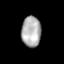
Tissue: lung
Cell type: Fibroblasts
Senescence score: 0.6259
Nuclear area (px): 587
Mean DAPI intensity: 173.53